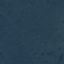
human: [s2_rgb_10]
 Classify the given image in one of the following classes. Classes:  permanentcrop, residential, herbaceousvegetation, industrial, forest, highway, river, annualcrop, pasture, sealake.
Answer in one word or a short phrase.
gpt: Forest